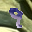
Label: 9